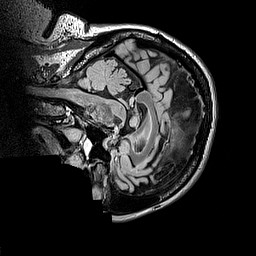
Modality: FLAIR
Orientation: sagittal
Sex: female
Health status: ill
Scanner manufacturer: siemens
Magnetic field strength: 3 T
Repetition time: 5 s
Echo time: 0.388 s